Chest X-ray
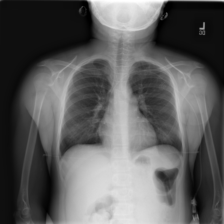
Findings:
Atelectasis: negative
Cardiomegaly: negative
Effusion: negative
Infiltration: negative
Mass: negative
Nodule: negative
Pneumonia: negative
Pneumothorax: negative
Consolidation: negative
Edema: negative
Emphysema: negative
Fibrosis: negative
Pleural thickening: negative
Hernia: negative